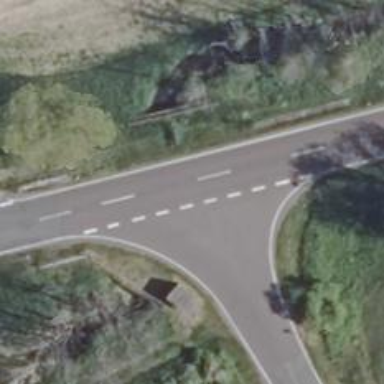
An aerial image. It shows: Tertiary road with asphalt surface.